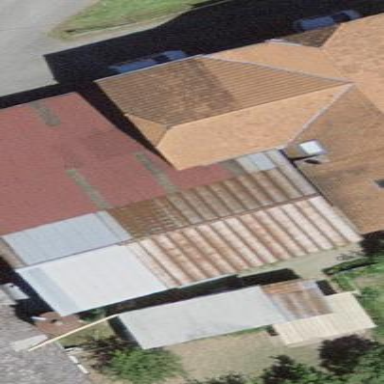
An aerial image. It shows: Farm building.